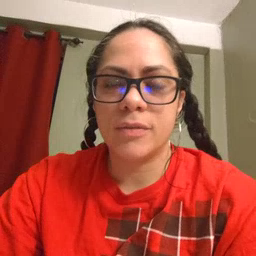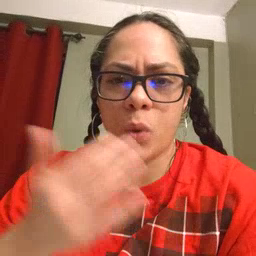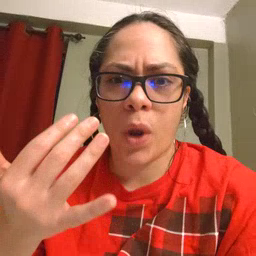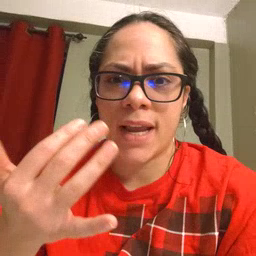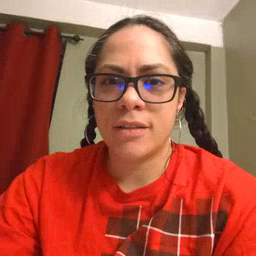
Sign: wait